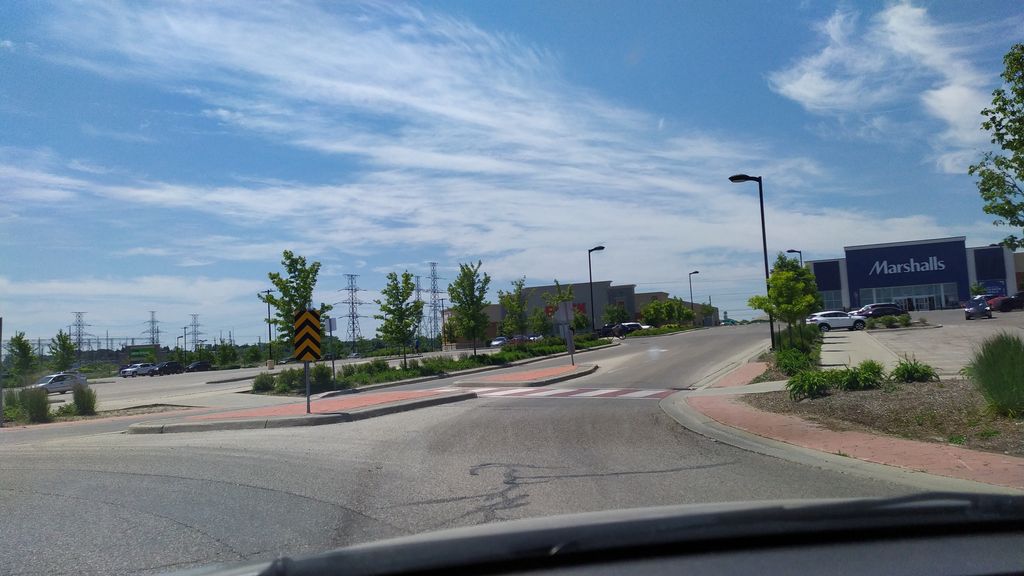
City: kitchener-waterloo